Question: here is my problem.
I am making a webshop and for my alerts and notifications I use three types of 'divs' (they differ only in background-color) that disappear after 3-4 secs. The markup is basically the following:
'''
<div class='alert-warning'>
Email already in use!
</div>
'''
'''
.alert-warning{
background-color: rgba(255,193,7,.75);
border-radius: 30px;
top: 10%;
right: 10%;
position: absolute;
padding: 1em;
font-size: 1em;
color: #eee;
z-index: 502;
}
'''
Now, The problem that I have: When the user enters an email that's already used, my little alert div should appear in the upper right corner, just like it does when he tries to add to cart when he is not logged in.

When the user enters an email that's already in use, I have the page redirect to show him again my register-box, that is in the url = 'index.php?show=register' so I have that echoed. The problem is that if I echo my div before the redirection, it appears for a very short time then the page redirects, if I put it afterwards it never appears.
'''
elseif($already_registered){
echo '<script>window.location="index.php?show=register"</script>';
?>
<div class='animated fadeInUp alert-warning'>
This e-mail is already in use.
</div>
<?php
}
'''
I am a high school graduate and this is the first time I'm using 'PHP' for projects of this size so I'm not that familiar with it yet. I hope my question is clear. Thank you in advance.
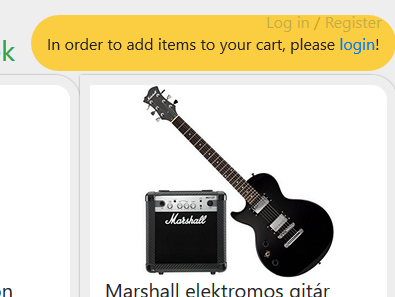
Answer: Just add a delay in the relocation.
'''
<script>setTimeout(function(){window.location="index.php?show=register"}, 5000)</script>
'''
This way 'window.location' will trigger after '5000' milliseconds (5 secs)
---
## Update
To display it after the redirection you will need to change you code to something like this:
'''
elseif($already_registered){
echo '<script>window.location="index.php?show=register&redirected=1"</script>';
}
'''
Notice the '&redirected=1' part. This is to know we were redirected and must output the message
So now in your 'index.php' file you will add
'''
if(isset($_GET["redirected"])){
<div class='animated fadeInUp alert-warning'>
This e-mail is already in use.
</div>
}
'''
This way we confirm we were redirected and show the message